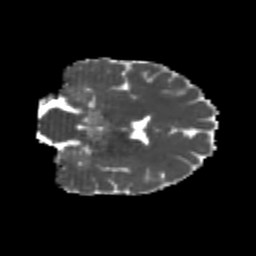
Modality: MD
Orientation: coronal
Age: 20
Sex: female
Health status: healthy
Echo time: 0.074 s